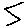
Label: zigzag